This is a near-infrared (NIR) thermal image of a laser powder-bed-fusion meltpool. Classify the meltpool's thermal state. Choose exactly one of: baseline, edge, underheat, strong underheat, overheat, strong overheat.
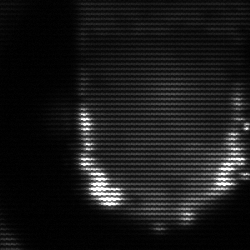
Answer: baseline